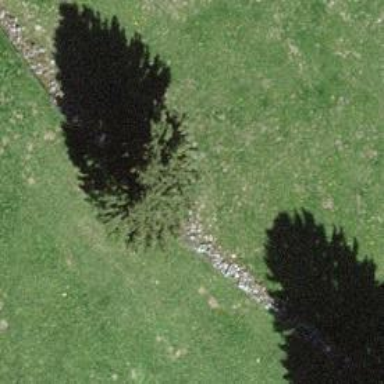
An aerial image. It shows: Beautiful tree in nature.